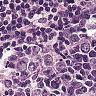
Metastatic tissue present: no